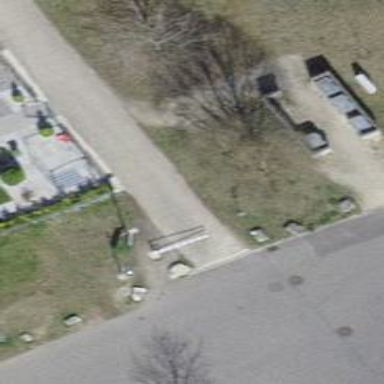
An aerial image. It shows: Bollard barrier.